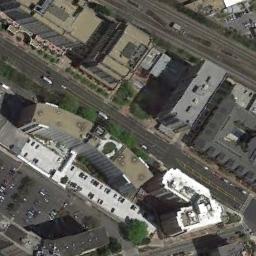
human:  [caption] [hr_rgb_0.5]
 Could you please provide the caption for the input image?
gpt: The commercial area is near many roads .

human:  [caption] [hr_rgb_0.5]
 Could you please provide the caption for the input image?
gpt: A commercial area has some buildings of different shapes and some roads go through the commercial area .

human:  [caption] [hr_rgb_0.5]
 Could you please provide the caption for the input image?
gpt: In a business district there are many tall buildings of different shapes and several roads with many cars  There are many cars in the open space beside the road .

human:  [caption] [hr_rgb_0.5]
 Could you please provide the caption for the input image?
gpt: There aren't many cars on the road next to the building .

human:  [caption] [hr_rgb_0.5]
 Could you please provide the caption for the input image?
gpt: There are some white buildings and yellow buildings on a commercial area .